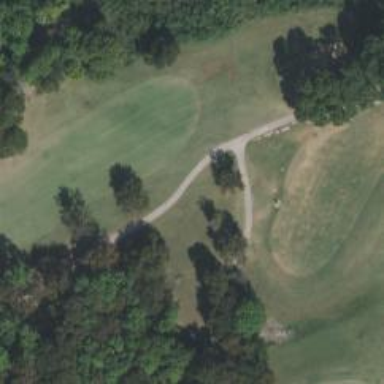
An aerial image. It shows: Path used for both walking and golf.